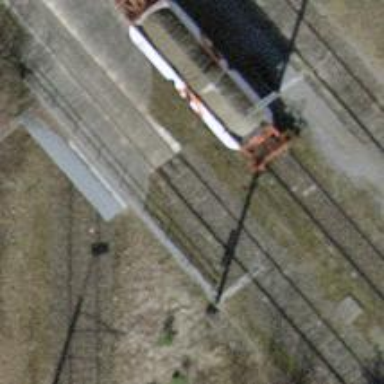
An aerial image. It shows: Single-track spur railway line.